Question: I am trying to add an ESRI shapefile (.shp) to a ggmap plot of the state of North Carolina, which has the following code:
'x <- get_map(location="North Carolina", zoom=6, maptype="terrain")'
'ggmap(x) + geom_polygon(data=citylim83.df, aes(x=long, y=lat), fill="red", alpha=0.2)'
The shapefile I've loaded and fortified into 'citylim83.df' .
Here is the code used to load the shapefile into ggplot:
'''
epsgs <- make_EPSG()
citylim <- readOGR(dsn=".", layer="MunicipalBoundaries_polys")'
'''
The units of the projection of MunicipalBoundaries, after doing a search in EPSG, are ft-US for the state-plane system. Even though this .shp has a geographic coordinate system of NAD83, I want to also project it to NAD83 to get rid of the state plane system (the EPSG code for NAD83 (UTM-17N) is 26917):
'''
citylim83 <- spTransform(citylim, CRS("+init=epsg:26917"))
summary(citylim83)
Object of class SpatialPolygonsDataFrame
Is projected: TRUE
[+init=epsg:26917 +proj=utm +zone=17 +ellps=GRS80 +datum=NAD83 +units=m
citylim83.df <- fortify(citylim83)
'''
This data frame was then used in the ggmap code shown above.
Even though it is now definitely projected into NAD83, it still will not show up on the base ggmap. What is the base projection of the get_map object I've imported? Is there a command to find this out so I can match my map with the shapefile I want displayed on top of it? Do I have to "unproject" my citylim object? FYI the shapefile is the city limit boundary of each municipality in North Carolina, if it wasn't clear. Any help would be much appreciated on this, as I'm very new to the ggplot2/ggmap community.
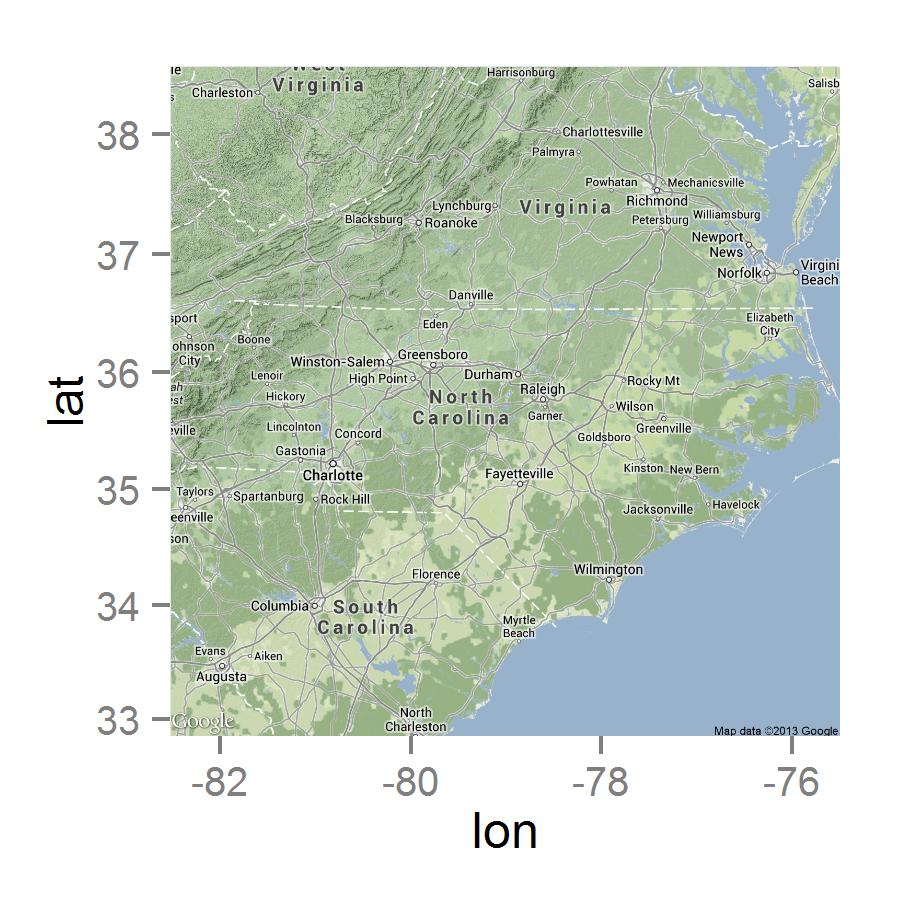
Answer: Here You have an answer:
'''
library(ggmap)
library(maptools)
shapefile <- readShapeSpatial('MunicipalBoundaries_polys.shp', proj4string = CRS("+proj=lcc +lat_1=34.33333333333334 +lat_2=36.16666666666666 +lat_0=33.75 +lon_0=-79 +x_0=6<PHONE>7 +y_0=0 +ellps=GRS80 +towgs84=0,0,0,0,0,0,0 +units=us-ft +no_defs"))
shp <- spTransform(shapefile, CRS("+proj=longlat +datum=WGS84"))
data <- fortify(shp)
nc <- get_map("North Carolina", zoom = 6, maptype = 'terrain')
ncmap <- ggmap(nc, extent = "device")
ncmap +
geom_polygon(aes(x = long, y = lat, group = group), data = data,
colour = 'grey', fill = 'black', alpha = .4, size = .1)
'''
The coordinates needs to be transform to longlat projection and it's working.